Question: How can I vertically stack more than one element when using rotate without having to resort to statically fixing the spacing (in my case using pixel-width from bottom) between the elements?
Here's my current HTML and CSS/SASS:
HTML:
'''
<div class="results-indicator-container">
<div class="results-indicator-label-won">5x</div>
<div class="results-indicator-label-lost">5x</div>
<div class="results-indicator-label-tied">5x</div>
</div>
'''
CSS/SASS:
'''
.results-indicator-container {
bottom: 51px;
height: 59px;
left: 167px;
position: relative;
width: 16px;
font-size: 12px;
float: left;
.results-indicator-label {
-webkit-transform: rotate(-90deg);
-moz-transform: rotate(-90deg);
filter: progid:DXImageTransform.Microsoft.BasicImage(rotation=3);
position: absolute;
bottom: 0px;
}
.results-indicator-label-won {
@extend .results-indicator-label;
}
.results-indicator-label-lost {
@extend .results-indicator-label;
bottom: 25px;
}
.results-indicator-label-tied {
@extend .results-indicator-label;
bottom: 50px;
}
}
'''
Here's a screenshot of what my vertically stacked elements currently look like.

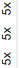
Answer: here is a <URL>,
please let me know what you think.
'''
.results-indicator-container {
height: 59px;
left: 167px;
width: 16px;
font-size: 12px;
float: left;
}
.results-indicator-label {
-webkit-transform: rotate(-90deg);
-moz-transform: rotate(-90deg);
filter: progid:DXImageTransform.Microsoft.BasicImage(rotation=3);
float:left;
clear:left;
height:20px;
width:20px;
border-bottom: 1px solid #CCC;
}
.won{
}
.lost{
}
.tied{
}
<div class="results-indicator-container">
<div class="results-indicator-label won">5x</div>
<div class="results-indicator-label lost">5x</div>
<div class="results-indicator-label tied">5x</div>
</div>
'''